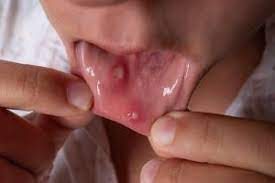
Condition: Mouth Ulcer